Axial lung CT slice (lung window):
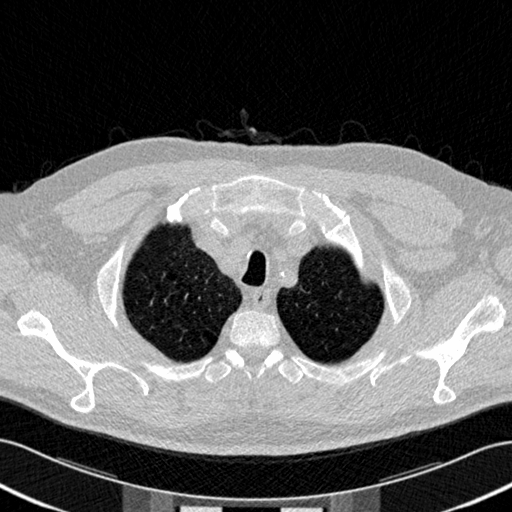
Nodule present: no